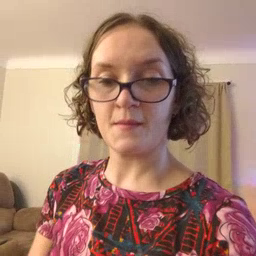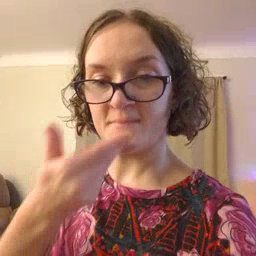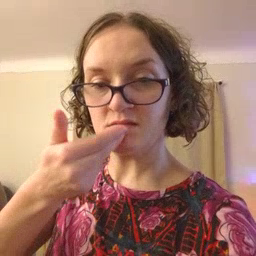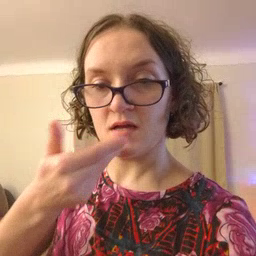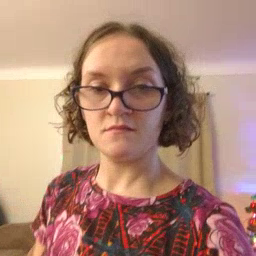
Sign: pizza